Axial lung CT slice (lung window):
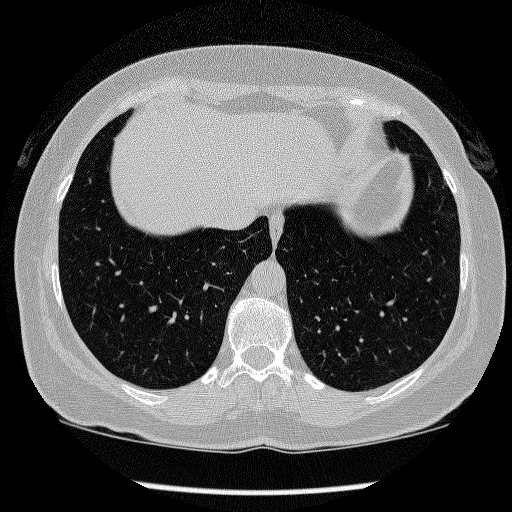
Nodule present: no